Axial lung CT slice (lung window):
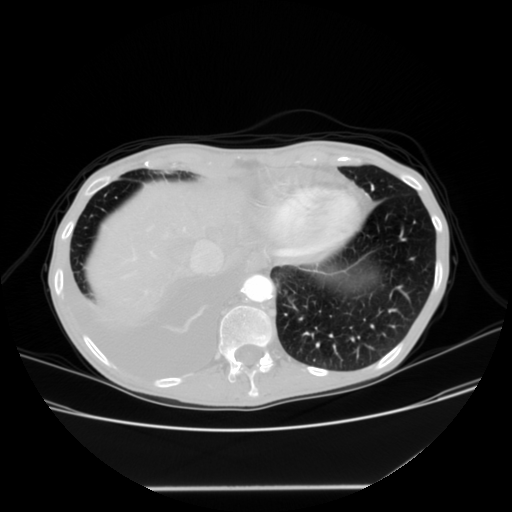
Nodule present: no